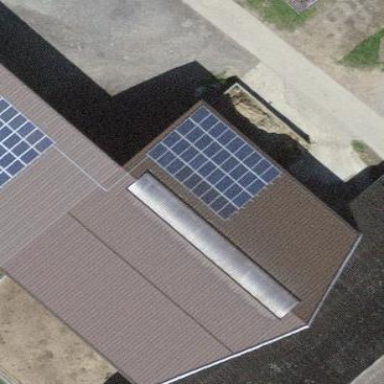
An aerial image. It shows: Solar photovoltaic panel generator.